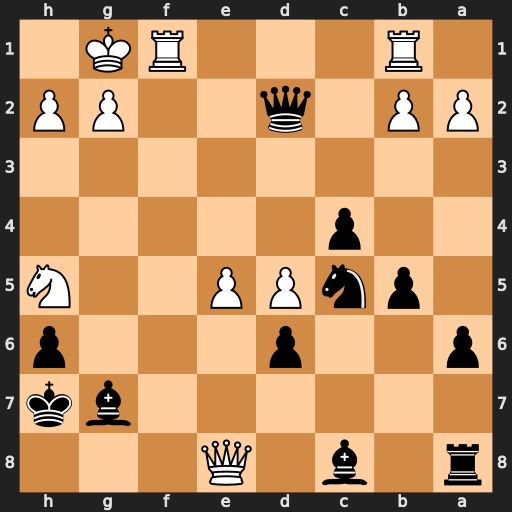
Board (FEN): r1b1Q3/6bk/p2p3p/1pnPP2N/2p5/8/PP1q2PP/1R3RK1
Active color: b
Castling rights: -
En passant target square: -
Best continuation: Bh3 Nf6+ Bxf6 Qf7+ Bg7